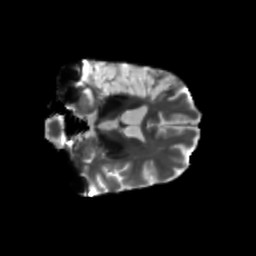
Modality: T2w
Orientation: coronal
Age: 56
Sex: male
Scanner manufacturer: siemens
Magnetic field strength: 3 T
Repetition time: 5.25 s
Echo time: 0.08 s